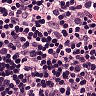
Metastatic tissue present: no